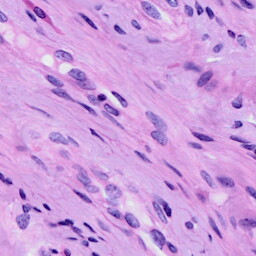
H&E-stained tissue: Cervix